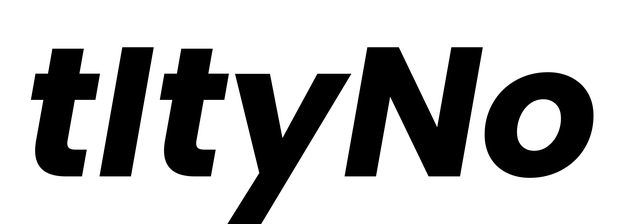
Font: Poppins-BoldItalic